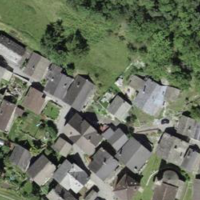
EUNIS habitat code: 54
Species observed at this site:
Aquilegia vulgaris